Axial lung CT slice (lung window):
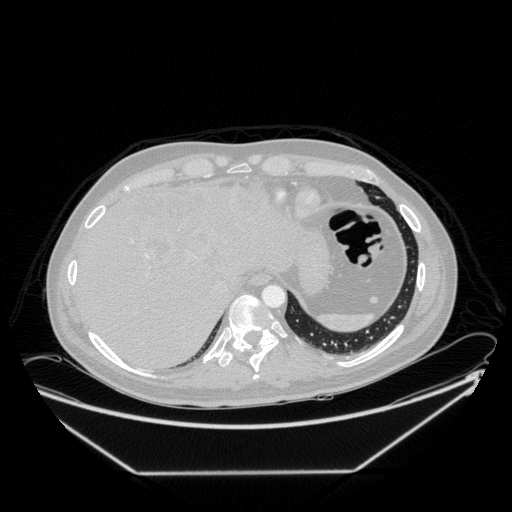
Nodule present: no